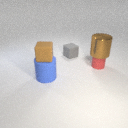
small gray rubber cube to the left of small red rubber cylinder